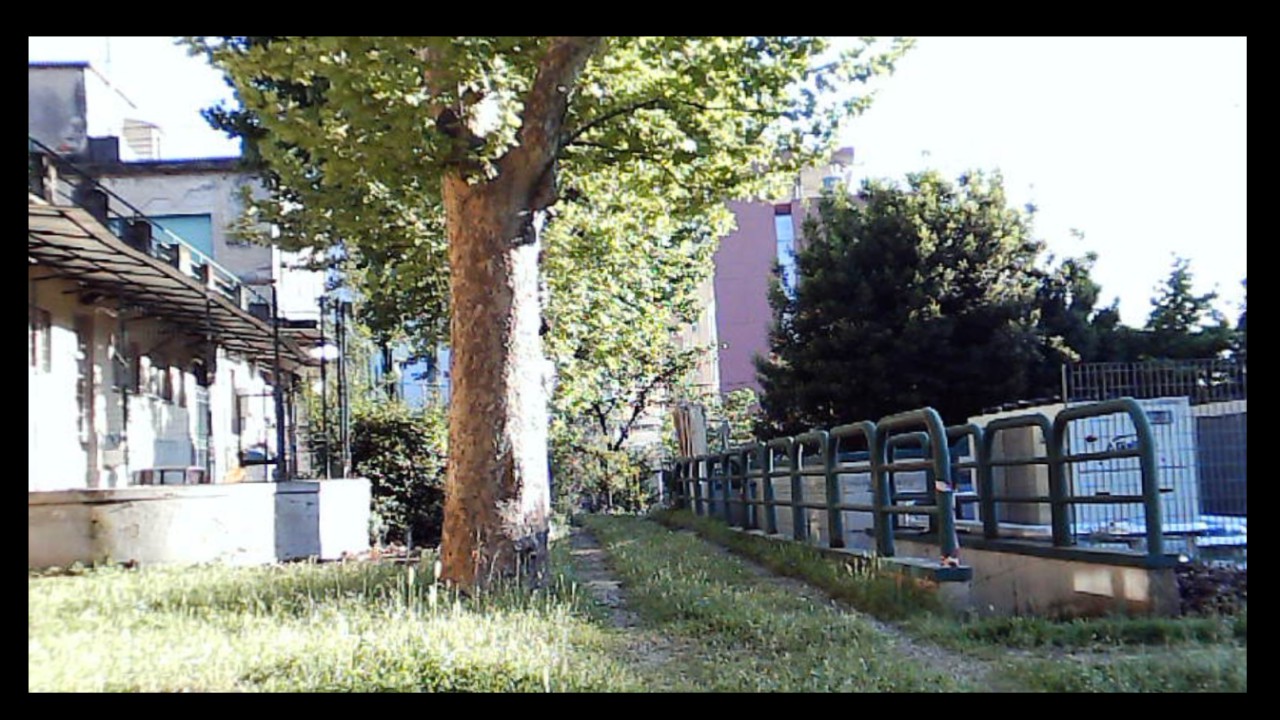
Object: DarwinFPV cineape20